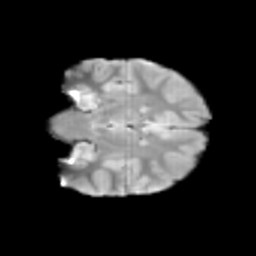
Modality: T2w
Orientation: coronal
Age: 11
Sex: female
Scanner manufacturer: siemens
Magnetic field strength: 3 T
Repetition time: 3.8 s
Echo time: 0.07 s